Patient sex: M
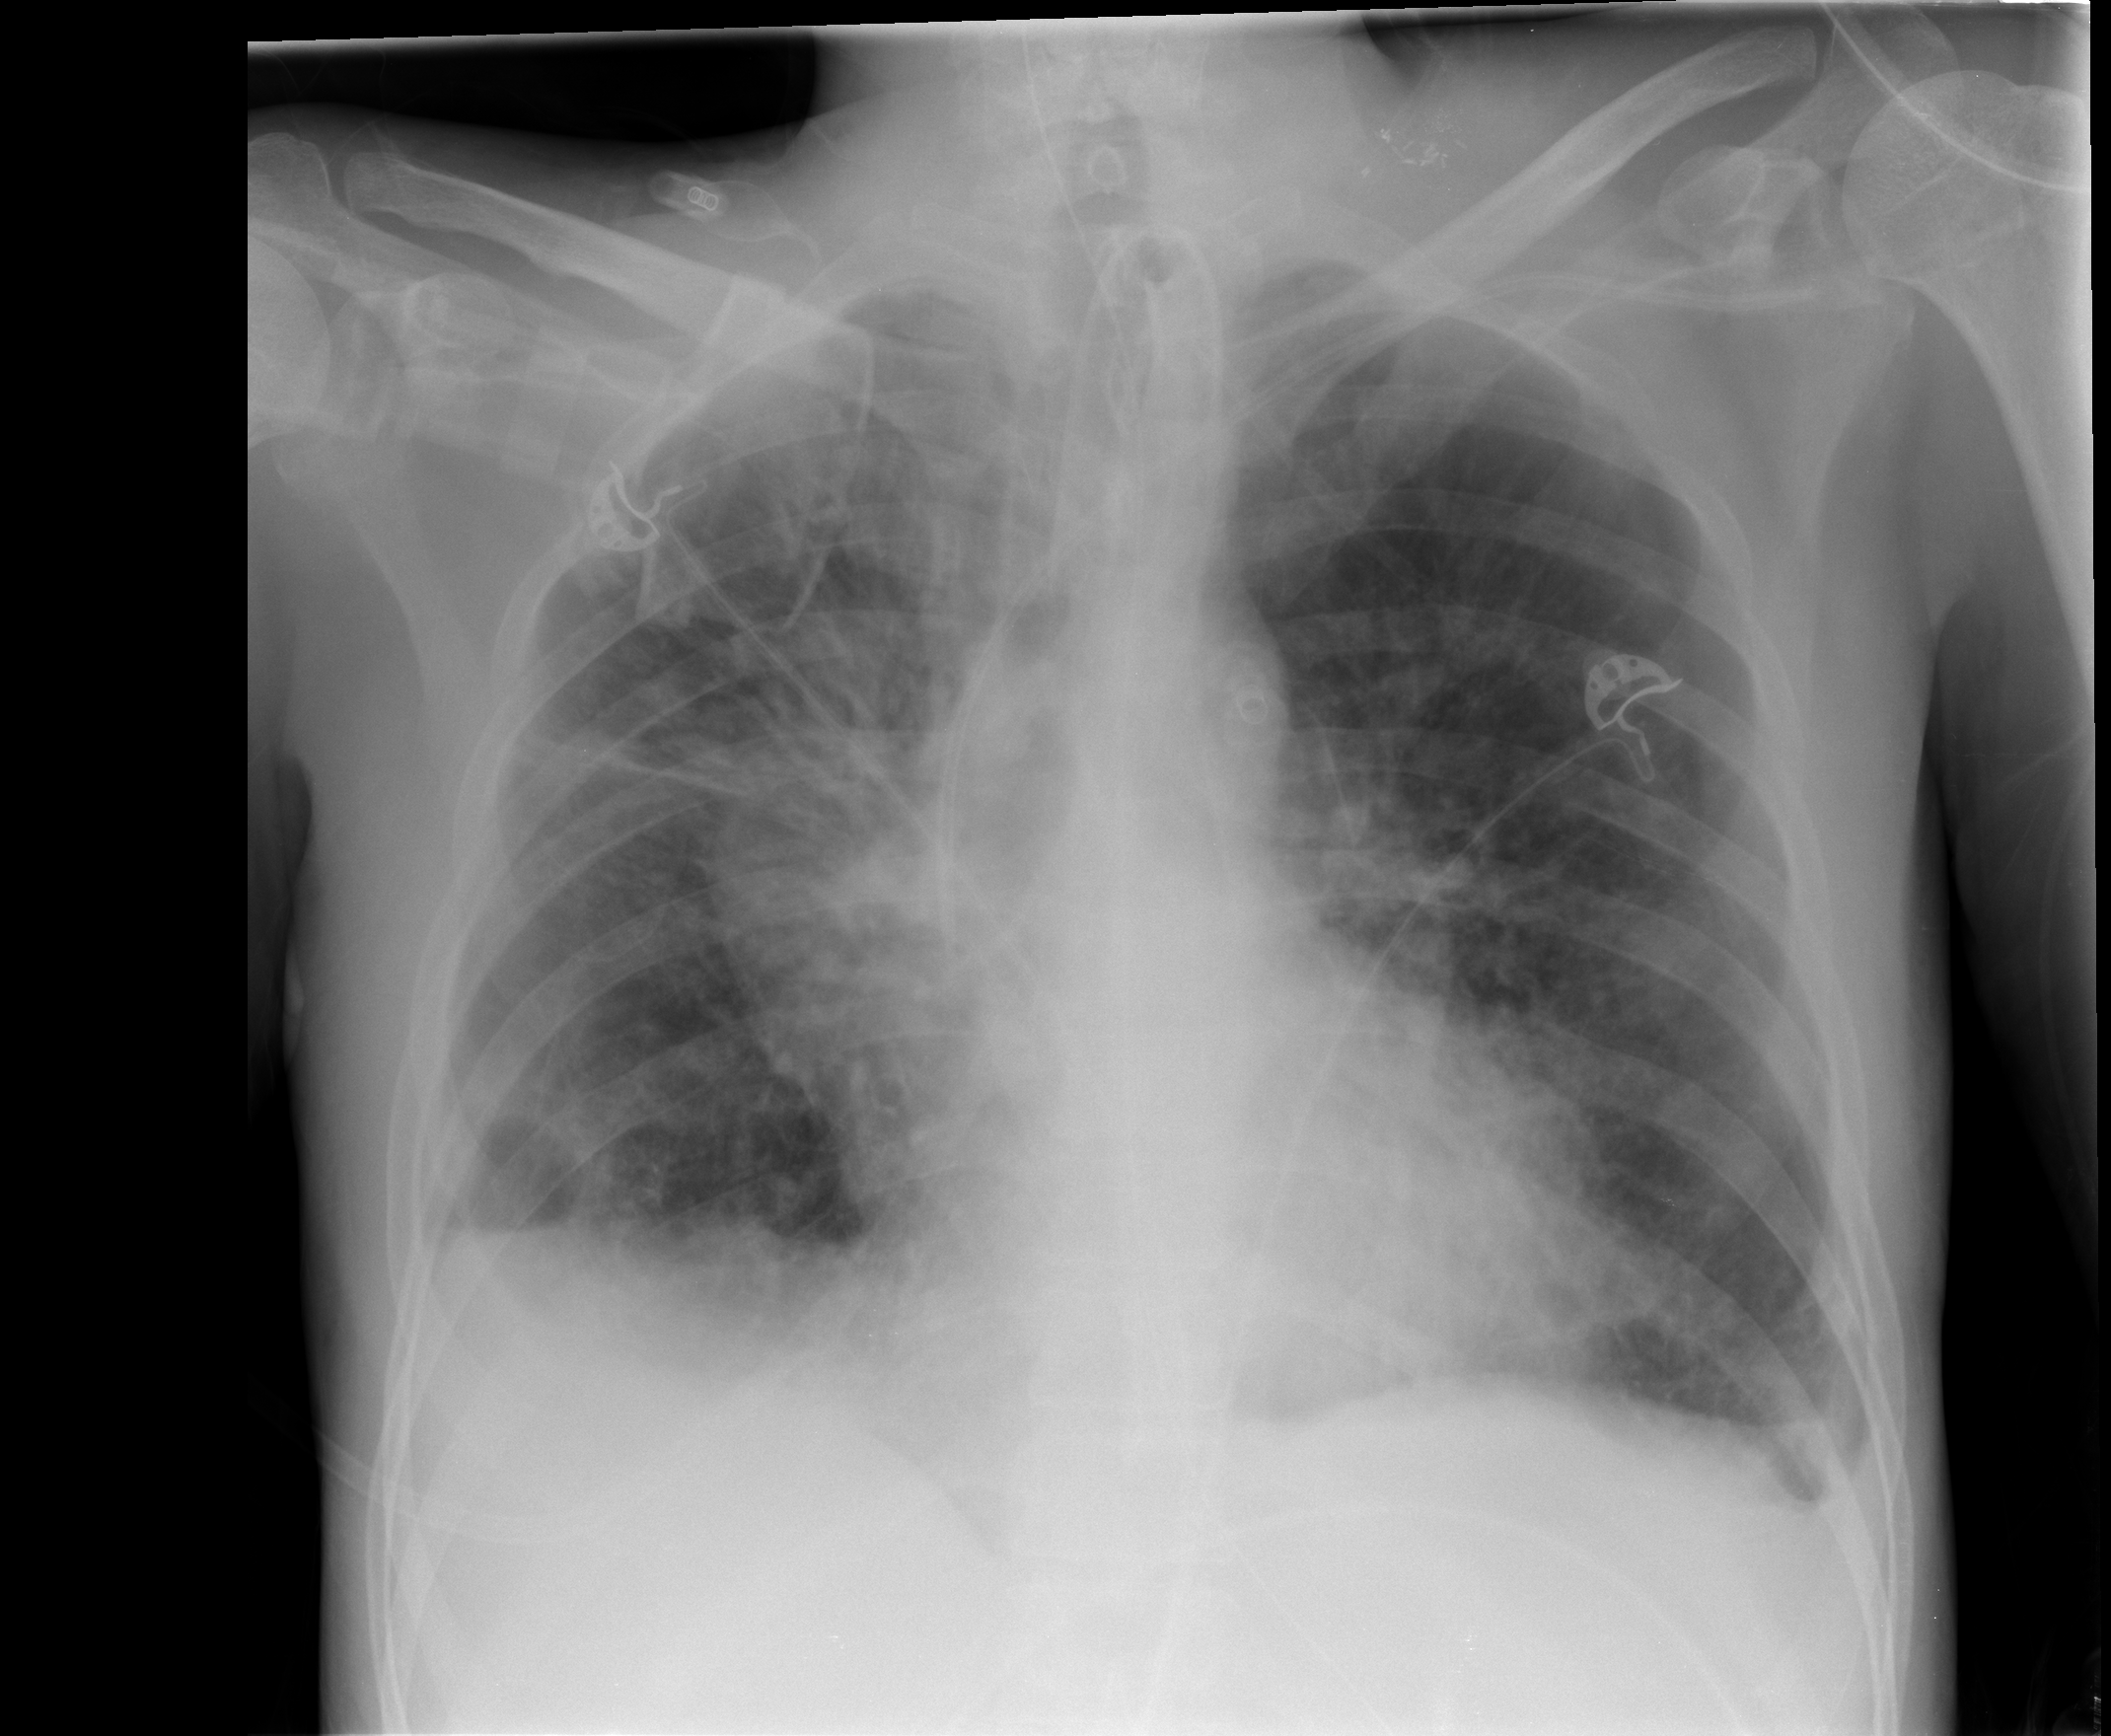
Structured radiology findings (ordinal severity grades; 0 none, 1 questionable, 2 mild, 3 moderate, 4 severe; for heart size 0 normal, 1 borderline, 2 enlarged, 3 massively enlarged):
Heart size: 0
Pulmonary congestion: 2
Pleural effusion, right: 2
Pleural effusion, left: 2
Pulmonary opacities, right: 3
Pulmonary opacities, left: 2
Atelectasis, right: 2
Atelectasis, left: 2